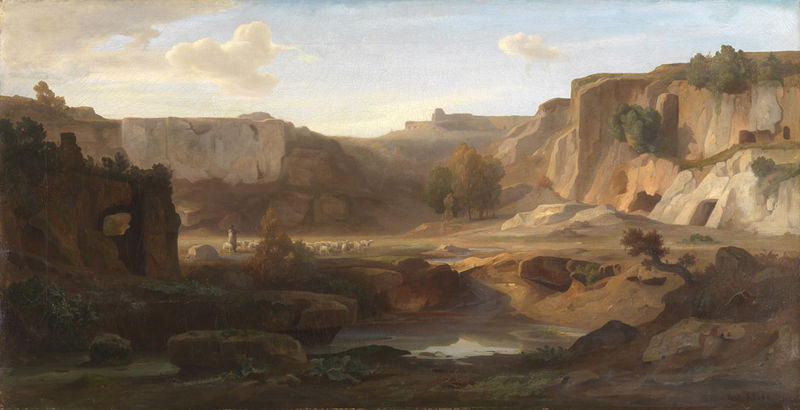
Titel: Etrurische Felsengräber bei den Ruinen von Falerii
Künstler: Wilhelm Klose
Standort: Karlsruhe
Institution: Staatliche Kunsthalle Karlsruhe
Schlagwörter: baum, berg, blau, felsen, gemälde, gestein, himmel, mann, schatten, wasser, weiß, wolken, bäume, fluss, gelb, grün, landschaft, ocker, see, stadt, teich, ufer, braun, grau, licht, ölbild, haus, schloss, tiere, wiese, wolke, beige, stein, steine, öl, bach, ferne, horizont, natur, strauch, weide, busch, büsche, sonne, sträucher, pflanzen, höhle, sanft, tal, genre, hellblau, sommer, ansicht, italien, süden, heiß, trocken, berge, dürre, fels, gebirge, wüste, öde, dorf, sonnenuntergang, herde, schlucht, idylle, amerika, romantik, menschenleer, tor, senke, oase, eingang, ruine, schaf, burg, kloster, flussbett, moos, loch, höhlen, verschwommen, büme, tümpel, brauntöne, durchbruch, israel, schafe, hirte, schäfer, canyon, kargheit, tunnel, mittelmeer, schafherde, kastell, steinbruch, borgen, prärie, cowboy, hirt, western, beruhigend, felsentor, landschafr, mm, felsdurchbruch, wassert, bewige, prärrie